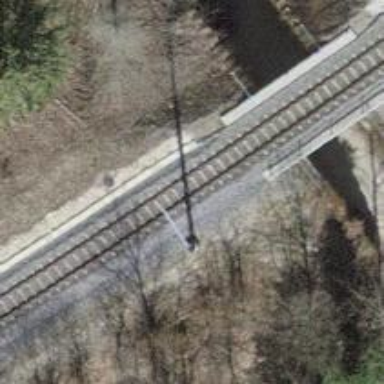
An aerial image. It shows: Narrow-gauge railway bridge with electrified contact lines over single track.